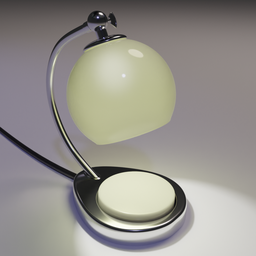
Label: lighting